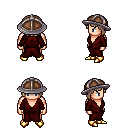
a pixel art fantasy rpg character, male body template, human, light skin, red robe, red pants, white blonde pageboy hairstyle, chain helm, gold boots, four views (front, back, left, right), 2x2 character sprite sheet, small pixel art, hard edges, no anti-aliasing